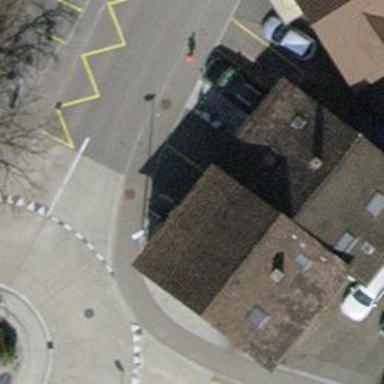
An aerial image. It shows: Café.